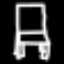
Label: chair